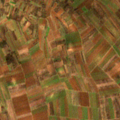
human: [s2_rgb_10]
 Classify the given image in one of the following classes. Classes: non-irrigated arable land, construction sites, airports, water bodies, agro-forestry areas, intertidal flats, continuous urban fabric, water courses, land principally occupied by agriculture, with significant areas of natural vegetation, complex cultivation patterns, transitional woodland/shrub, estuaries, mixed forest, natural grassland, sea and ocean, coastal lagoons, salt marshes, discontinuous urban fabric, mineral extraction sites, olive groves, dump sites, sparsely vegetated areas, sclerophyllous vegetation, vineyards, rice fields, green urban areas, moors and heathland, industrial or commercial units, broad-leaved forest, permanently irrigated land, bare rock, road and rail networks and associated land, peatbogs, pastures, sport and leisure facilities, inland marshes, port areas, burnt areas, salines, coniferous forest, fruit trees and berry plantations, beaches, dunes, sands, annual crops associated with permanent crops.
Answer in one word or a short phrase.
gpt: non-irrigated arable land, land principally occupied by agriculture, with significant areas of natural vegetation